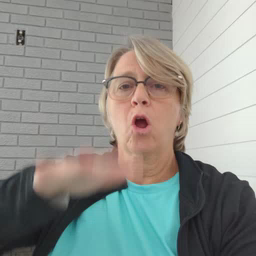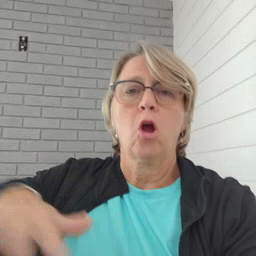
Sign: backyard